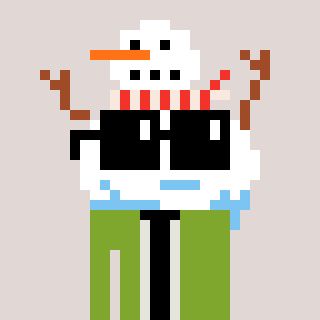
a pixel art character with square black sunglasses, a snowman-shaped head and a slimegreen-colored body on a warm background